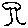
Label: tree